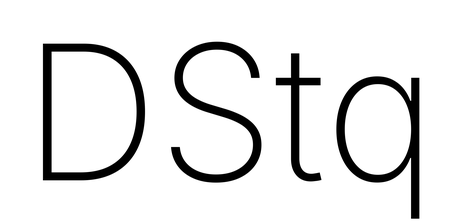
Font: Inter_ExtraLight